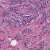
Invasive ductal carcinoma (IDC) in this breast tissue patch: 1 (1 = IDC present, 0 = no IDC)